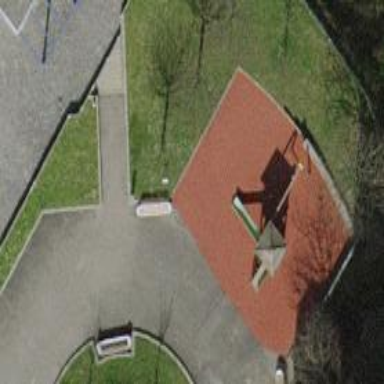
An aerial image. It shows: Playground area for leisure activities on the land.